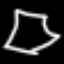
Label: octagon